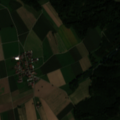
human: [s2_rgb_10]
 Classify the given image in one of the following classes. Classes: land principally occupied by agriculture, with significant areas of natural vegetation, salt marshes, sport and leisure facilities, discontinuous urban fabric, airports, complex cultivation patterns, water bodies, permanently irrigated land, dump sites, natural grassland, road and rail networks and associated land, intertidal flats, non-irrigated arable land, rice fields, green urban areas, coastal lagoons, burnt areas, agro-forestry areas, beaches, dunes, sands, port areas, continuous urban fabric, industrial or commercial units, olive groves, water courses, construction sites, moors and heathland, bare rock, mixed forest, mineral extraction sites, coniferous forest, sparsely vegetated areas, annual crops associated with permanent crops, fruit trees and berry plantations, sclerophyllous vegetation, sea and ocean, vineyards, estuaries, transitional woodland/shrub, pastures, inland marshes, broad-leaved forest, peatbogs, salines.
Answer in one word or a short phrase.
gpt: non-irrigated arable land, mixed forest